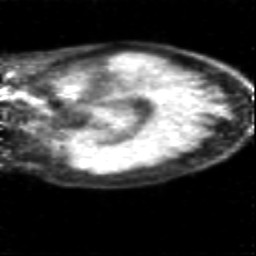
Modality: PET
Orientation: sagittal
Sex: female
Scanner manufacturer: siemens